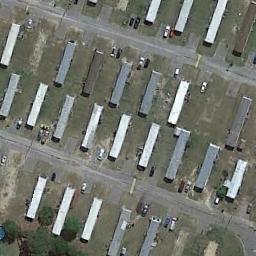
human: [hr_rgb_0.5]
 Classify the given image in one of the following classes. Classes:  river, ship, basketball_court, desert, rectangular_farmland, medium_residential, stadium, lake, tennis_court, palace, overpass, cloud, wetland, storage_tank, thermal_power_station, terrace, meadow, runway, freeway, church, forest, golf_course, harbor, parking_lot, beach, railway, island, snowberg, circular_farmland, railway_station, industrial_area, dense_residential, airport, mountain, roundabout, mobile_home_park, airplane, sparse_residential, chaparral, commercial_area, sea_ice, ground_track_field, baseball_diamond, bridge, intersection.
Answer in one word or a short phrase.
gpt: mobile_home_park